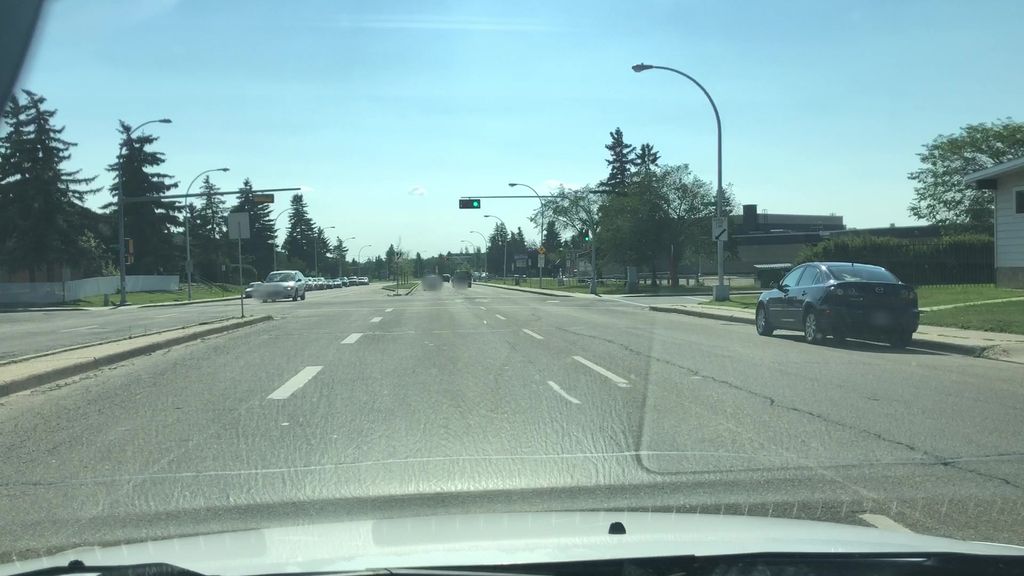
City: edmonton